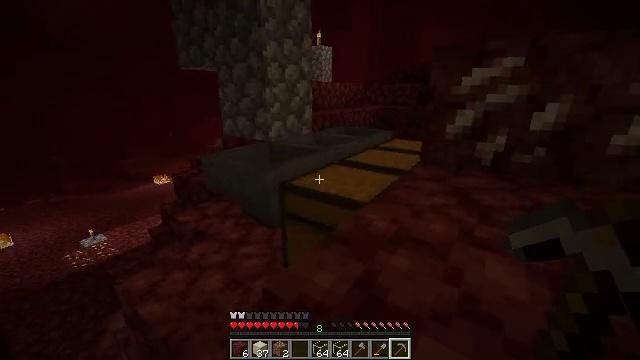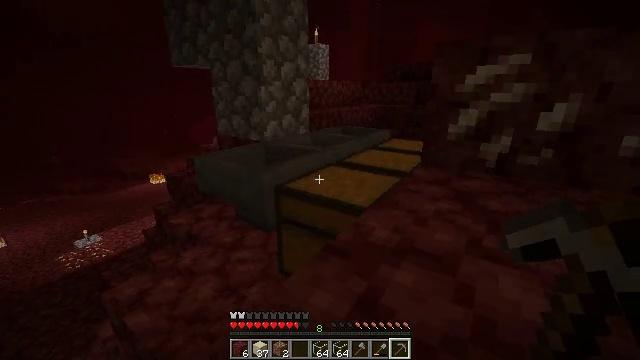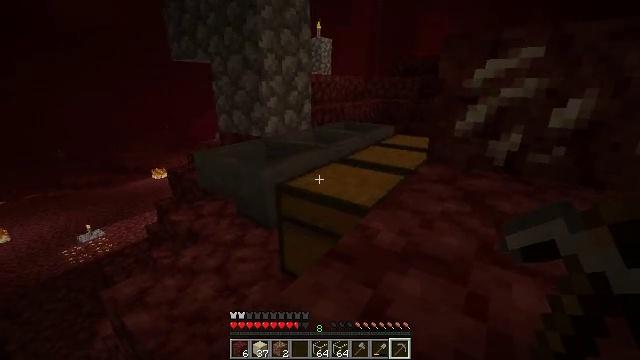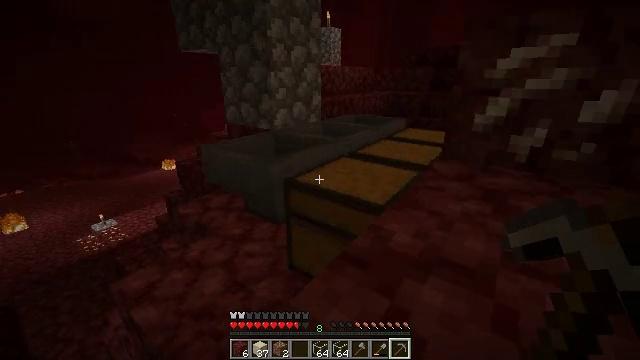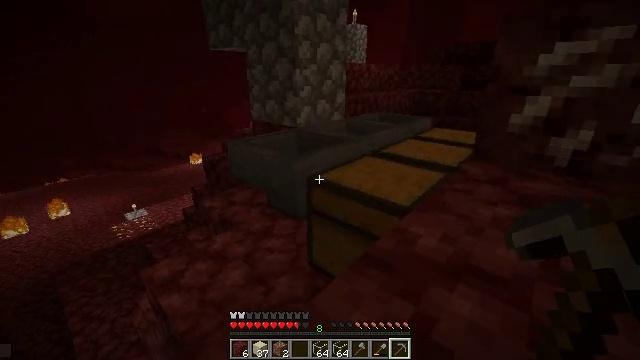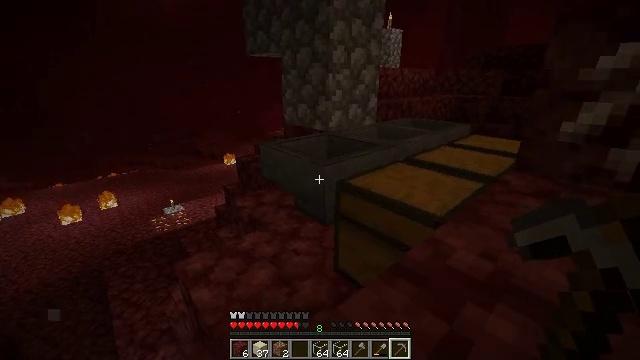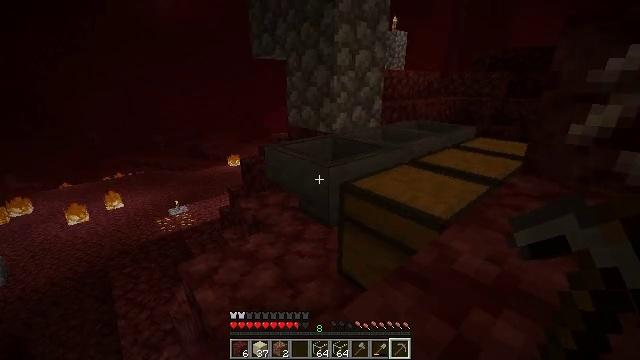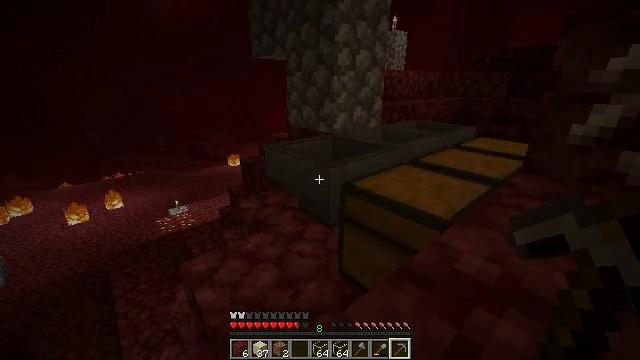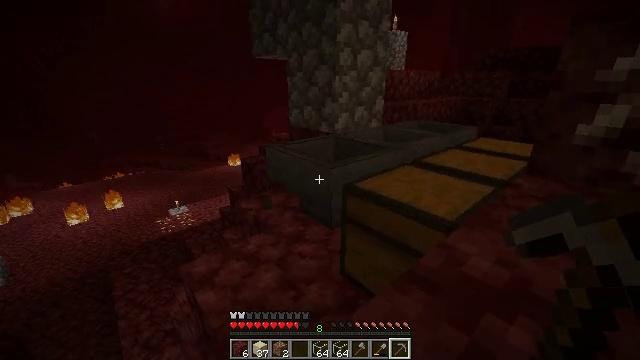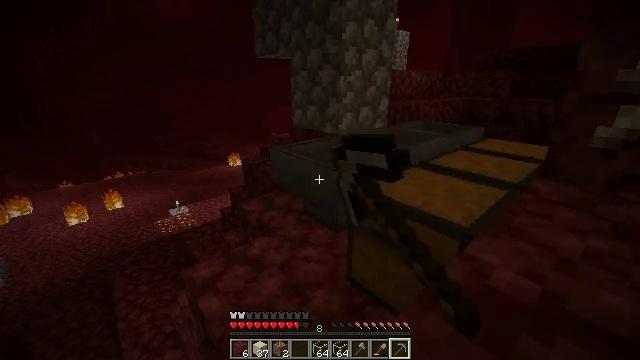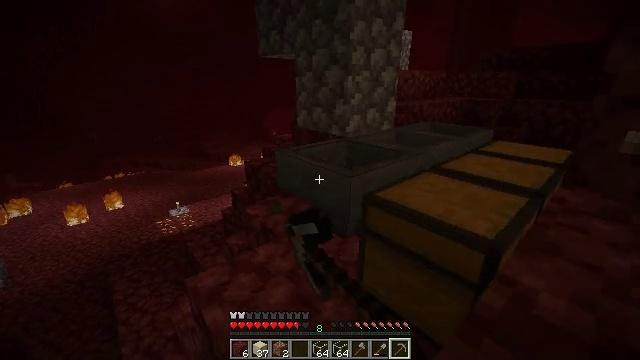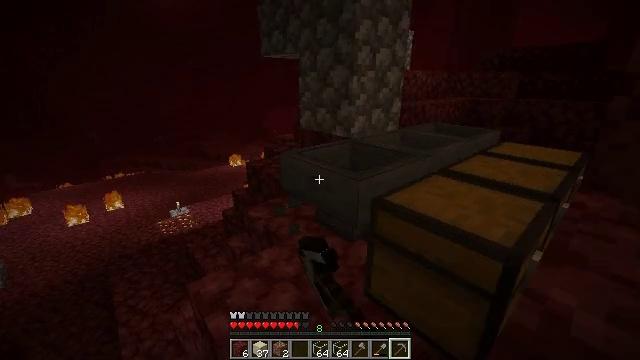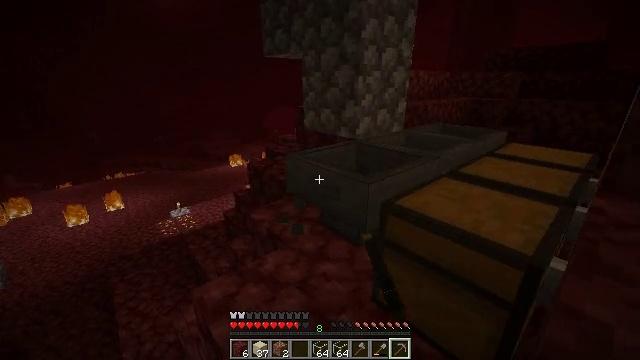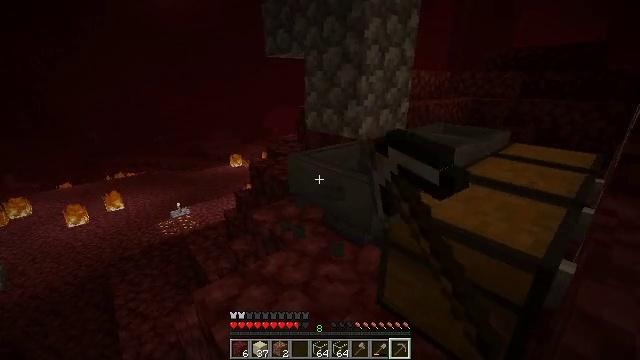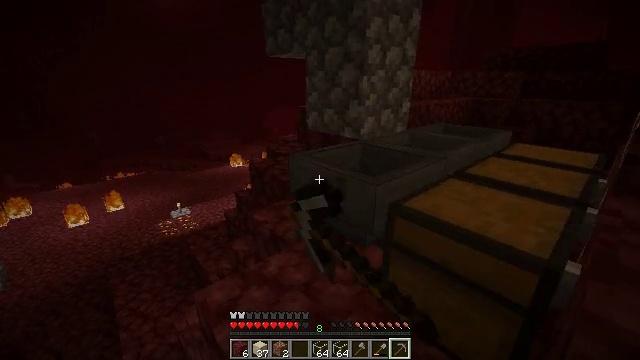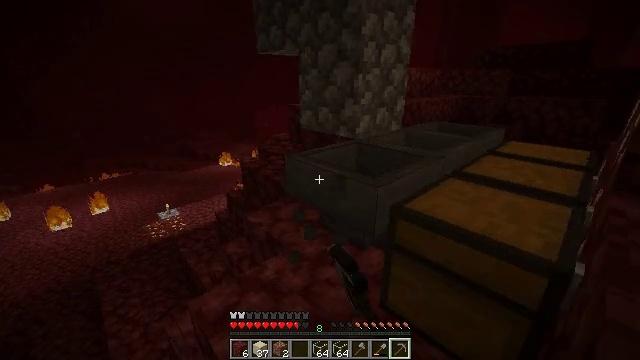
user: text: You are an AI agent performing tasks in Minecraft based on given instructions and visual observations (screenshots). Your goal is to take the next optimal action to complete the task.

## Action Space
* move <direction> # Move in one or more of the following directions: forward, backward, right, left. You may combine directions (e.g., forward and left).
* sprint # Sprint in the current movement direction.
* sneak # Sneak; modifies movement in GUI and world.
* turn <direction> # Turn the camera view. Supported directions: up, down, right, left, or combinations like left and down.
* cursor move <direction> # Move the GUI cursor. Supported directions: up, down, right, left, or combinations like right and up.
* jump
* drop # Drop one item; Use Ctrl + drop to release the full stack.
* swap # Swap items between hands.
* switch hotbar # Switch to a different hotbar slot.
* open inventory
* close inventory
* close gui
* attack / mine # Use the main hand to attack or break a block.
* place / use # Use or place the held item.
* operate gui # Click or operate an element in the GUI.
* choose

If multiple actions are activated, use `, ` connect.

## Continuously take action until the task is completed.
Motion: motion action
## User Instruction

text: Mine the hopper to collect it.
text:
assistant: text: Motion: move forward
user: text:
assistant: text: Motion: turn down
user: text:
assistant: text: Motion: turn left and down
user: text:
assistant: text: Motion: turn left
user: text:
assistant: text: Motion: turn left
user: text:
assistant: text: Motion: no_op
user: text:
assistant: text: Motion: no_op
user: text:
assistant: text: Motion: move forward, attack / mine
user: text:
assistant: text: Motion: move forward, attack / mine
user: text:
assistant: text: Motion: move forward, attack / mine
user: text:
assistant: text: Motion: attack / mine
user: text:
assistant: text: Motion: attack / mine
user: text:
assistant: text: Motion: attack / mine
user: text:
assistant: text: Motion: attack / mine
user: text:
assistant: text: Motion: move forward, turn right, attack / mine
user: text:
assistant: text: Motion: move forward, turn right, attack / mine
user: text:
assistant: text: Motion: move forward, turn right, attack / mine
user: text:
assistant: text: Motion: move forward, attack / mine
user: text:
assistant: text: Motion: attack / mine
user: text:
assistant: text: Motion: turn right and down, attack / mine
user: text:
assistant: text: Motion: turn right and down, attack / mine
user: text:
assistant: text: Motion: turn right, attack / mine
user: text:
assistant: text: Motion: turn right, attack / mine
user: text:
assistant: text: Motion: turn right, attack / mine
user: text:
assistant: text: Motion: turn right, attack / mine
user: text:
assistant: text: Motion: turn right, attack / mine
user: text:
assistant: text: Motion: attack / mine
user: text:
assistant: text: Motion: attack / mine
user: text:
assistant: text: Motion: attack / mine
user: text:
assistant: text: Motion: attack / mine